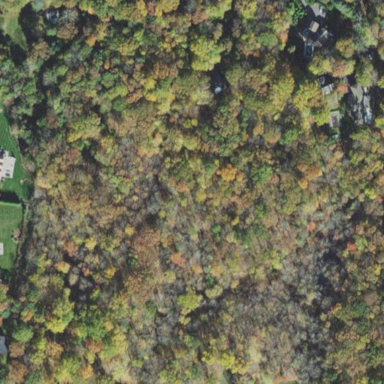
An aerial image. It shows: Existing preserved open space in the woodland.